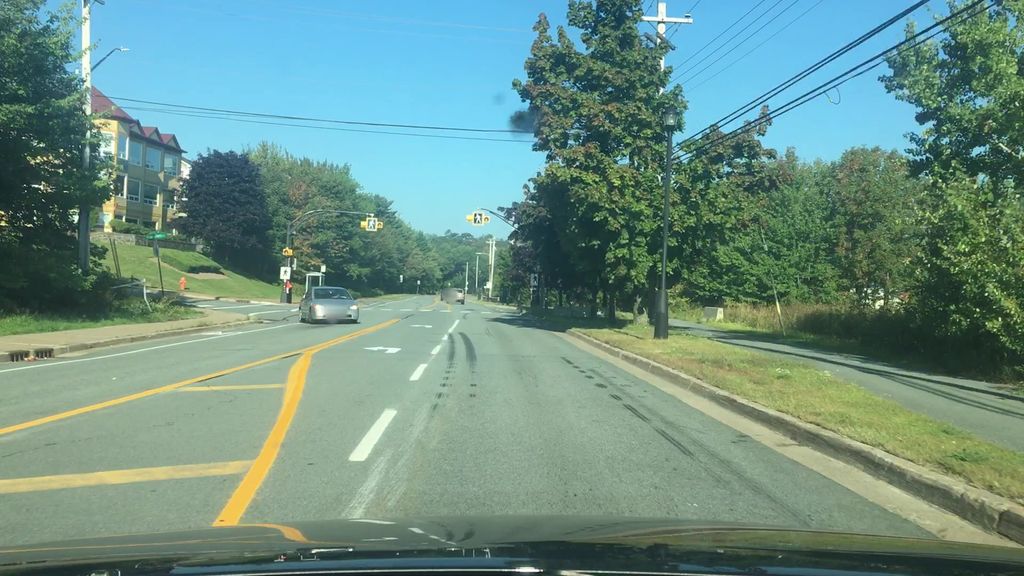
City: halifax